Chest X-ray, PA view. Patient: 43 years old, sex M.
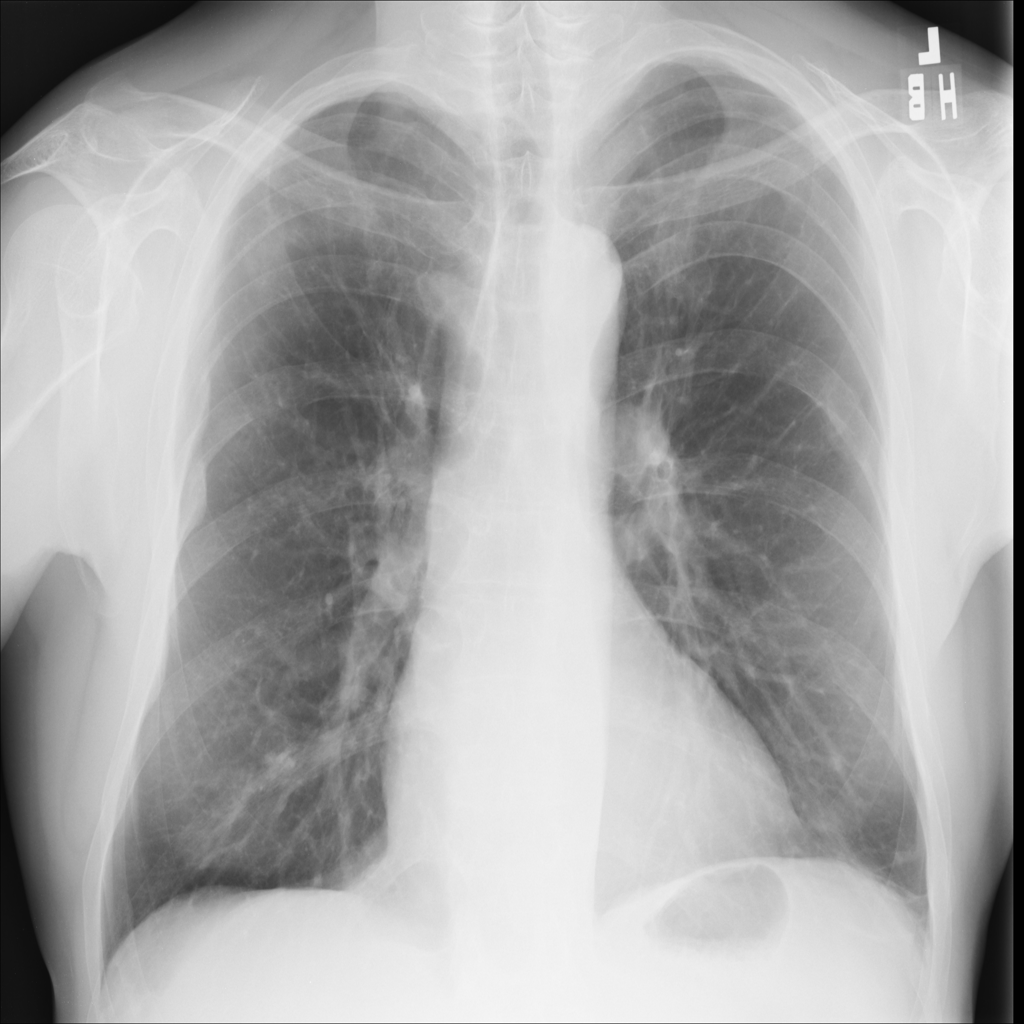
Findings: Atelectasis